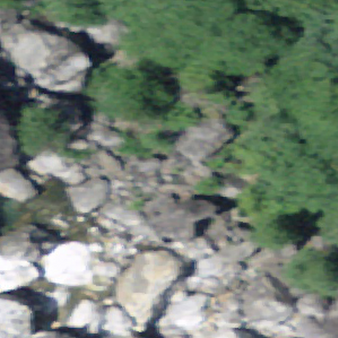
Label: bouldering_area